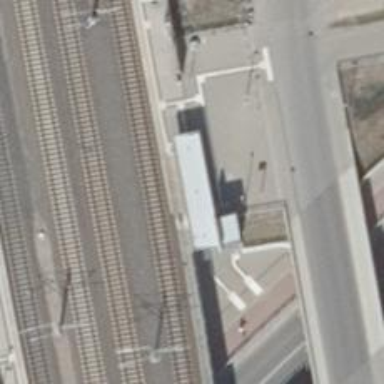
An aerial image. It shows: Platform edge at railway station.